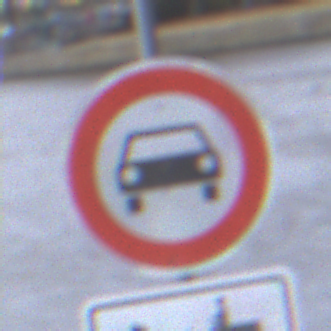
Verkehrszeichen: VerbotKraftwagen
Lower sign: MehrspurigeFahrzeugeFrei9
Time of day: MorningAfternoon
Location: Outdoor (Urban)
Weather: Overcast
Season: NotSpecified
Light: Natural